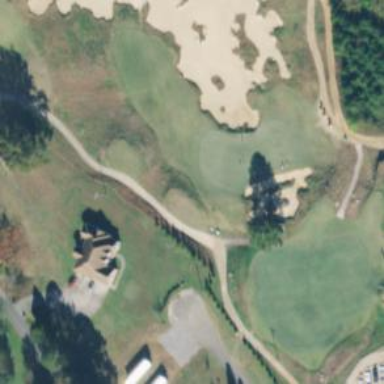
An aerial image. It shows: View of golf hole.